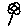
Label: flower